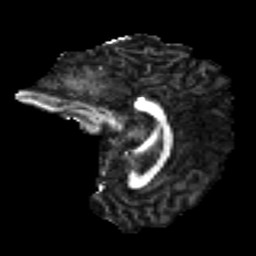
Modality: FA
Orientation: sagittal
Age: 35
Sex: male
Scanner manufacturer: ge
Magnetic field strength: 3 T
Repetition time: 7.8 s
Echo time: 0.0606 s